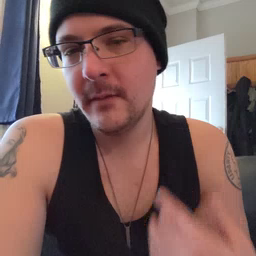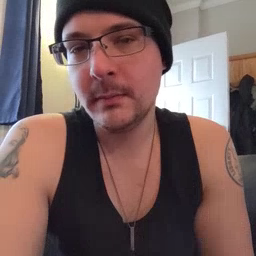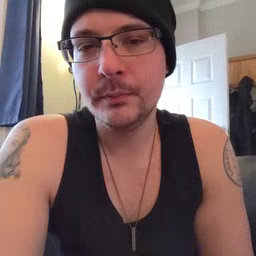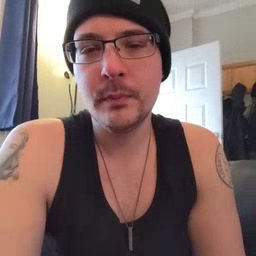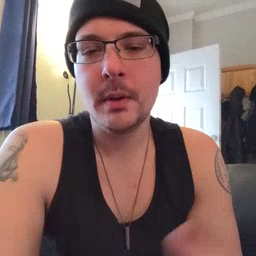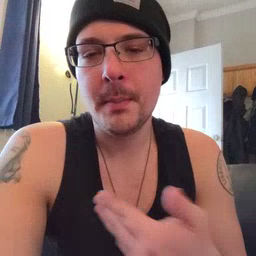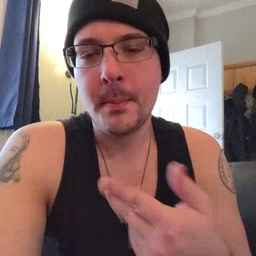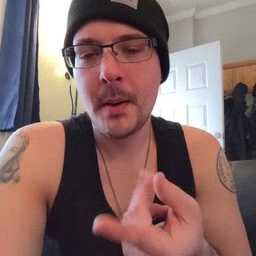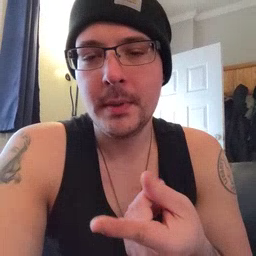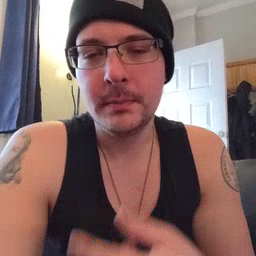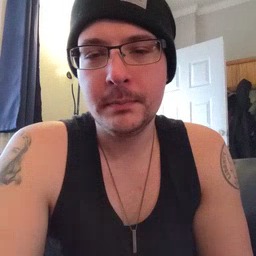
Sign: puppy